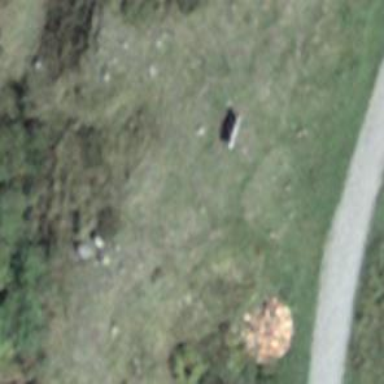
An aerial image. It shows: Bench for seating.